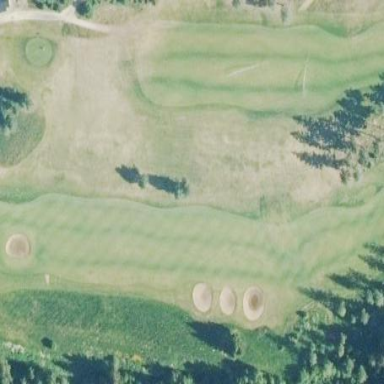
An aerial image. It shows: Grassy area designated as golf fairway.